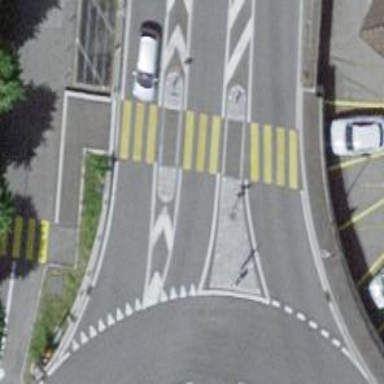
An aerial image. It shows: Uncontrolled zebra crossing with pedestrian island.